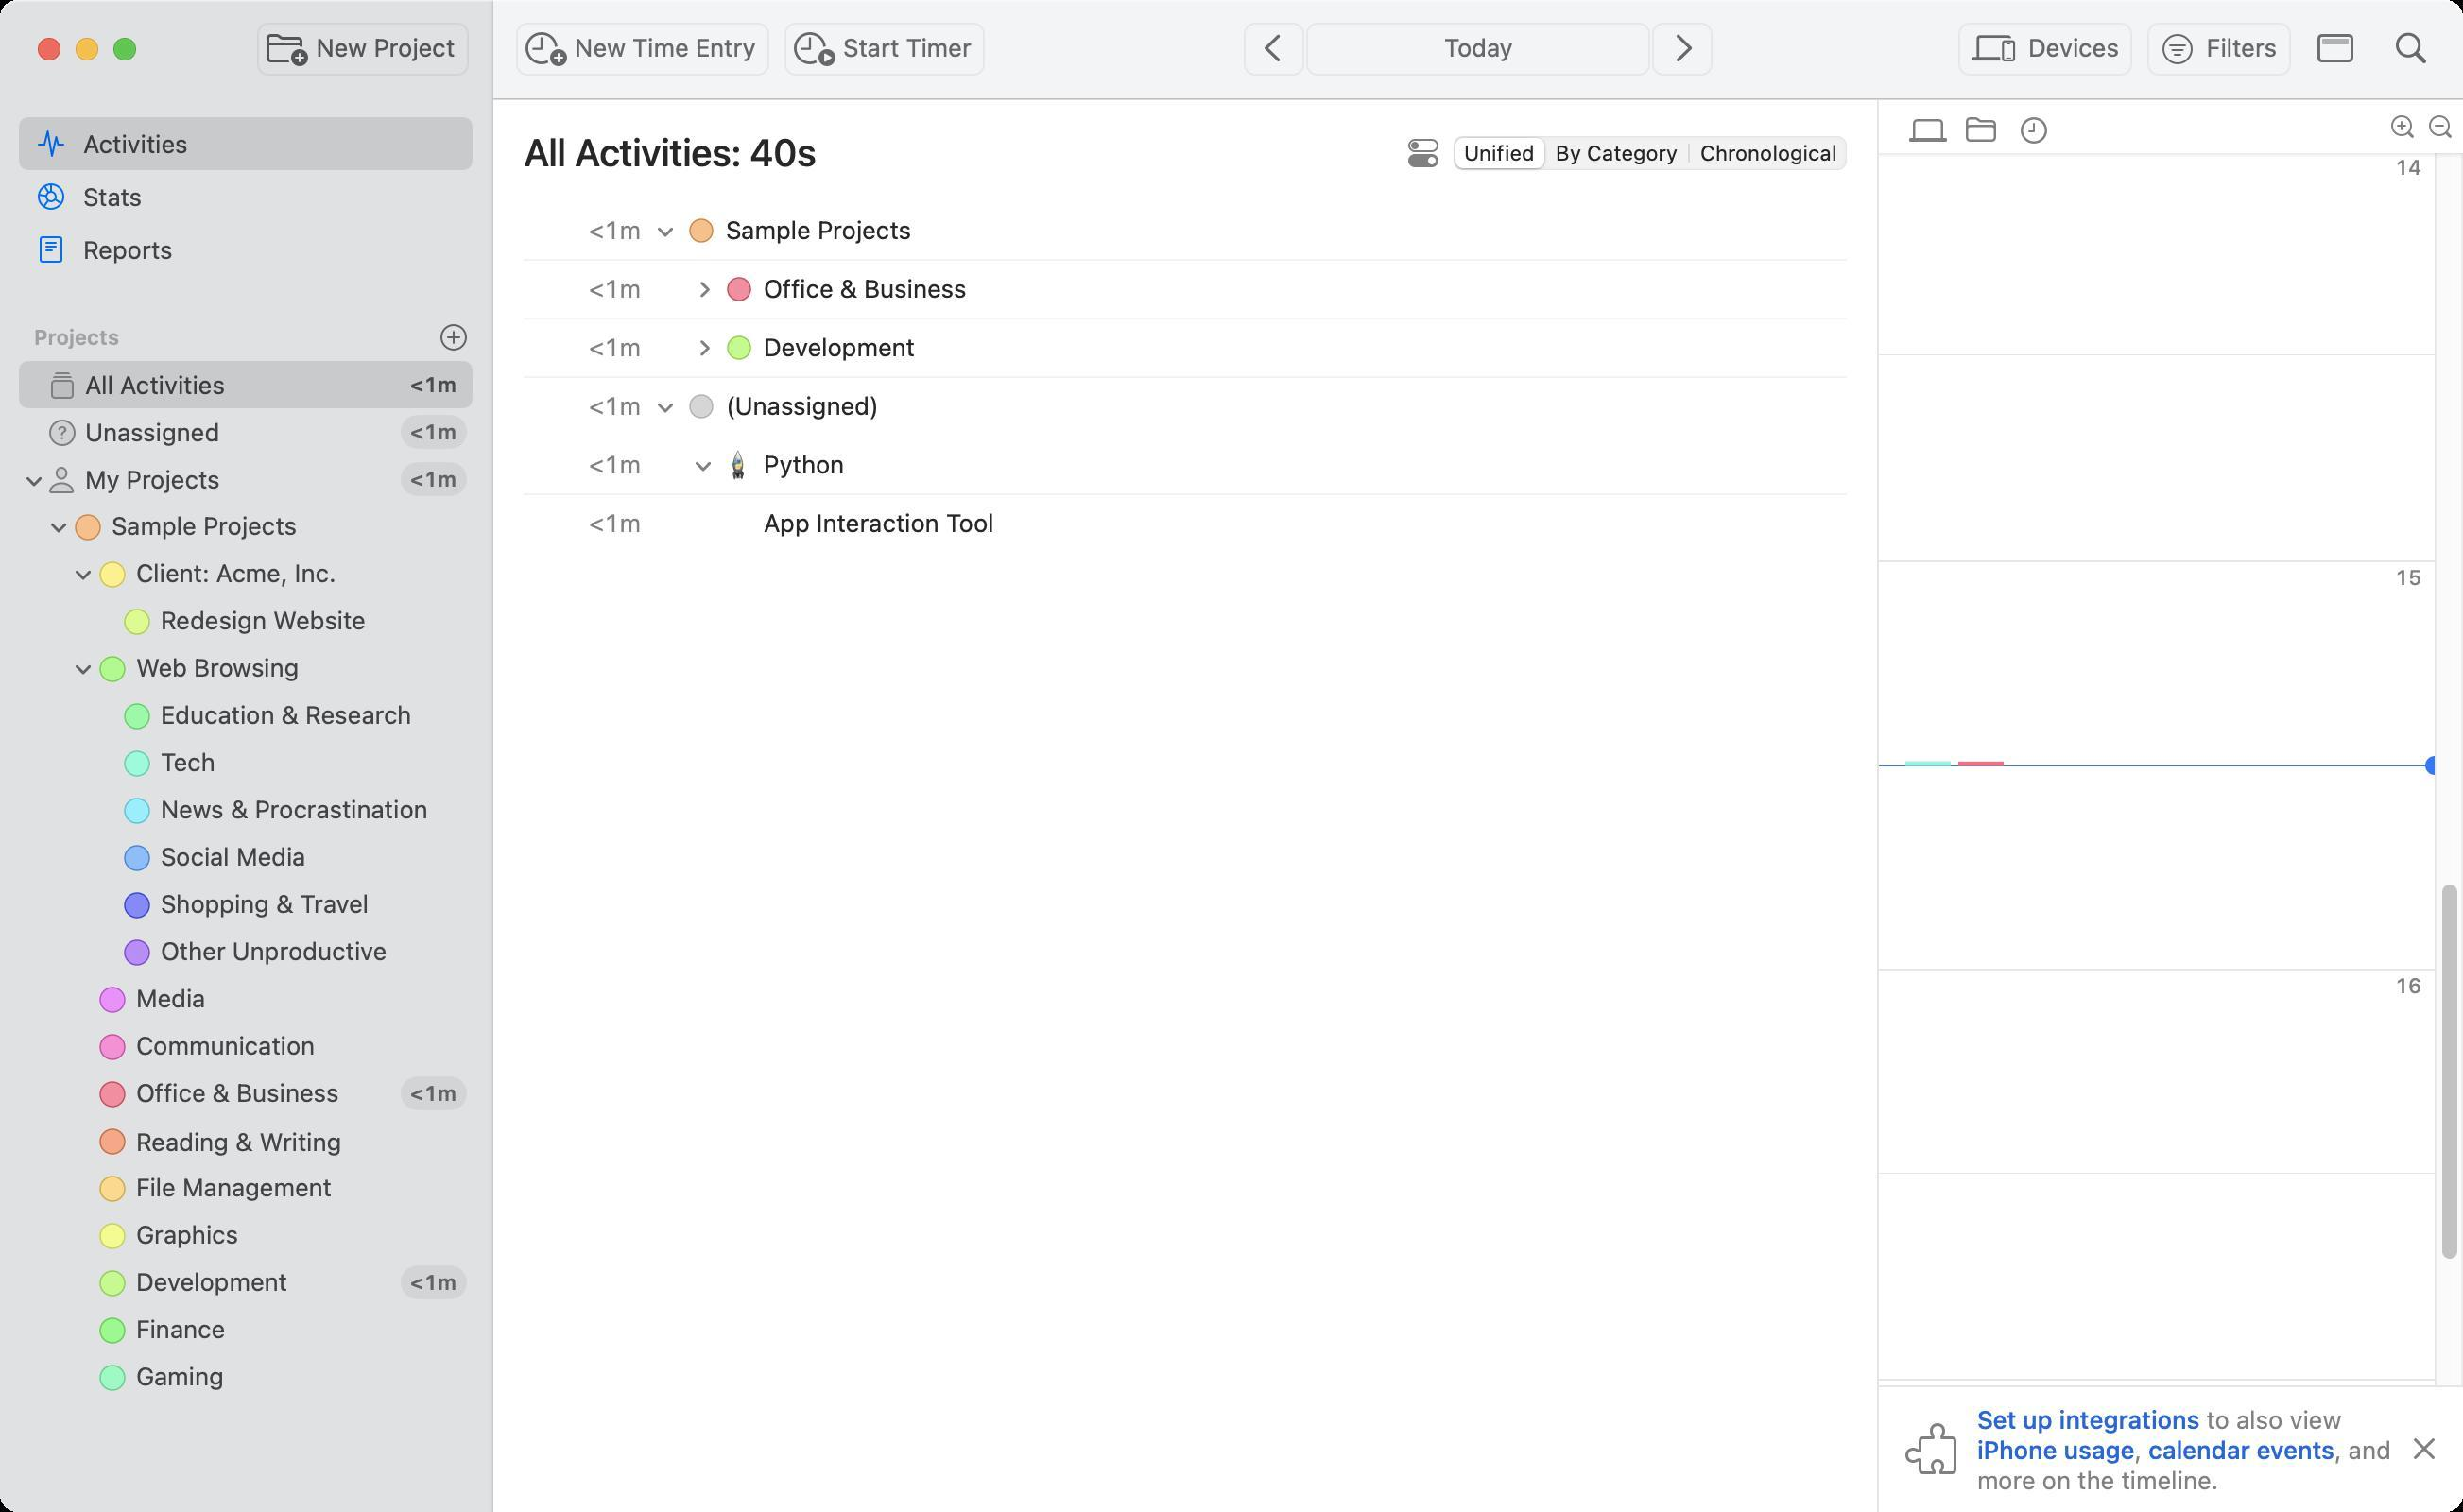
Accessibility tree:
{"name": "Activities", "role": "AXWindow", "description": null, "role_description": "standard window", "value": null, "position": "163.00;110.00", "size": "1303;800", "children": [{"name": null, "role": "AXSplitGroup", "description": null, "role_description": "split group", "value": null, "position": "0.00;0.00", "size": "1303;800", "children": [{"name": null, "role": "AXTable", "description": null, "role_description": "table", "value": null, "position": "0.00;52.00", "size": "260;104", "children": [{"name": null, "role": "AXRow", "description": null, "role_description": "table row", "value": null, "position": "0.00;62.00", "size": "260;28", "children": [{"name": null, "role": "AXCell", "description": null, "role_description": "cell", "value": null, "position": "16.00;62.00", "size": "228;28", "children": [{"name": null, "role": "AXImage", "description": "waveform.path", "role_description": "image", "value": null, "position": "16.00;68.00", "size": "22;16", "children": []}, {"name": null, "role": "AXStaticText", "description": null, "role_description": "text", "value": "Activities", "position": "42.00;68.00", "size": "60;16", "children": []}]}]}, {"name": null, "role": "AXRow", "description": null, "role_description": "table row", "value": null, "position": "0.00;90.00", "size": "260;28", "children": [{"name": null, "role": "AXCell", "description": null, "role_description": "cell", "value": null, "position": "16.00;90.00", "size": "228;28", "children": [{"name": null, "role": "AXImage", "description": "chart", "role_description": "image", "value": null, "position": "16.00;96.00", "size": "22;16", "children": []}, {"name": null, "role": "AXStaticText", "description": null, "role_description": "text", "value": "Stats", "position": "42.00;96.00", "size": "36;16", "children": []}]}]}, {"name": null, "role": "AXRow", "description": null, "role_description": "table row", "value": null, "position": "0.00;118.00", "size": "260;28", "children": [{"name": null, "role": "AXCell", "description": null, "role_description": "cell", "value": null, "position": "16.00;118.00", "size": "228;28", "children": [{"name": null, "role": "AXImage", "description": "doc", "role_description": "image", "value": null, "position": "16.00;124.00", "size": "22;16", "children": []}, {"name": null, "role": "AXStaticText", "description": null, "role_description": "text", "value": "Reports", "position": "42.00;124.00", "size": "52;16", "children": []}]}]}, {"name": null, "role": "AXColumn", "description": null, "role_description": "column", "value": null, "position": "10.00;52.00", "size": "240;104", "children": []}, {"name": null, "role": "AXGroup", "description": null, "role_description": "group", "value": null, "position": "-163.00;844.00", "size": "260;28", "children": [{"name": "Field", "role": "AXButton", "description": null, "role_description": "sort button", "value": null, "position": "-163.00;844.00", "size": "240;28", "children": []}]}]}, {"name": null, "role": "AXScrollArea", "description": null, "role_description": "scroll area", "value": null, "position": "0.00;164.00", "size": "260;636", "children": [{"name": null, "role": "AXOutline", "description": null, "role_description": "outline", "value": null, "position": "0.00;164.00", "size": "260;636", "children": [{"name": null, "role": "AXRow", "description": null, "role_description": "outline row", "value": null, "position": "0.00;164.00", "size": "260;27", "children": [{"name": null, "role": "AXCell", "description": null, "role_description": "cell", "value": null, "position": "10.00;164.00", "size": "240;27", "children": [{"name": null, "role": "AXStaticText", "description": null, "role_description": "text", "value": "Projects", "position": "16.00;169.50", "size": "228;16", "children": []}, {"name": null, "role": "AXImage", "description": "", "role_description": "image", "value": null, "position": "-2.00;170.00", "size": "16;16", "children": []}]}]}, {"name": null, "role": "AXRow", "description": null, "role_description": "outline row", "value": null, "position": "0.00;191.00", "size": "260;25", "children": [{"name": null, "role": "AXCell", "description": null, "role_description": "cell", "value": null, "position": "10.00;191.00", "size": "240;25", "children": [{"name": null, "role": "AXStaticText", "description": null, "role_description": "text", "value": "All Activities", "position": "43.00;195.50", "size": "168;16", "children": []}, {"name": null, "role": "AXImage", "description": "", "role_description": "image", "value": null, "position": "25.00;196.00", "size": "16;16", "children": []}]}]}, {"name": null, "role": "AXRow", "description": null, "role_description": "outline row", "value": null, "position": "0.00;216.00", "size": "260;25", "children": [{"name": null, "role": "AXCell", "description": null, "role_description": "cell", "value": null, "position": "10.00;216.00", "size": "240;25", "children": [{"name": null, "role": "AXStaticText", "description": null, "role_description": "text", "value": "Unassigned", "position": "43.00;220.50", "size": "168;16", "children": []}, {"name": null, "role": "AXImage", "description": "", "role_description": "image", "value": null, "position": "25.00;221.00", "size": "16;16", "children": []}]}]}, {"name": null, "role": "AXRow", "description": null, "role_description": "outline row", "value": null, "position": "0.00;241.00", "size": "260;25", "children": [{"name": null, "role": "AXCell", "description": null, "role_description": "cell", "value": null, "position": "10.00;241.00", "size": "240;25", "children": [{"name": null, "role": "AXStaticText", "description": null, "role_description": "text", "value": "My Projects", "position": "43.00;245.50", "size": "168;16", "children": []}, {"name": null, "role": "AXImage", "description": "", "role_description": "image", "value": null, "position": "25.00;246.00", "size": "16;16", "children": []}, {"name": null, "role": "AXDisclosureTriangle", "description": null, "role_description": "disclosure triangle", "value": 1, "position": "12.00;241.00", "size": "13;25", "children": []}]}]}, {"name": null, "role": "AXRow", "description": null, "role_description": "outline row", "value": null, "position": "0.00;266.00", "size": "260;25", "children": [{"name": null, "role": "AXCell", "description": null, "role_description": "cell", "value": null, "position": "10.00;266.00", "size": "240;25", "children": [{"name": null, "role": "AXTextField", "description": null, "role_description": "text field", "value": "Sample Projects", "position": "57.00;270.00", "size": "189;17", "children": []}, {"name": null, "role": "AXImage", "description": "", "role_description": "image", "value": null, "position": "38.00;270.50", "size": "17;17", "children": []}, {"name": null, "role": "AXDisclosureTriangle", "description": null, "role_description": "disclosure triangle", "value": 1, "position": "25.00;266.00", "size": "13;25", "children": []}]}]}, {"name": null, "role": "AXRow", "description": null, "role_description": "outline row", "value": null, "position": "0.00;291.00", "size": "260;25", "children": [{"name": null, "role": "AXCell", "description": null, "role_description": "cell", "value": null, "position": "10.00;291.00", "size": "240;25", "children": [{"name": null, "role": "AXTextField", "description": null, "role_description": "text field", "value": "Client: Acme, Inc.", "position": "70.00;295.00", "size": "176;17", "children": []}, {"name": null, "role": "AXImage", "description": "", "role_description": "image", "value": null, "position": "51.00;295.50", "size": "17;17", "children": []}, {"name": null, "role": "AXDisclosureTriangle", "description": null, "role_description": "disclosure triangle", "value": 1, "position": "38.00;291.00", "size": "13;25", "children": []}]}]}, {"name": null, "role": "AXRow", "description": null, "role_description": "outline row", "value": null, "position": "0.00;316.00", "size": "260;25", "children": [{"name": null, "role": "AXCell", "description": null, "role_description": "cell", "value": null, "position": "10.00;316.00", "size": "240;25", "children": [{"name": null, "role": "AXTextField", "description": null, "role_description": "text field", "value": "Redesign Website", "position": "83.00;320.00", "size": "163;17", "children": []}, {"name": null, "role": "AXImage", "description": "", "role_description": "image", "value": null, "position": "64.00;320.50", "size": "17;17", "children": []}]}]}, {"name": null, "role": "AXRow", "description": null, "role_description": "outline row", "value": null, "position": "0.00;341.00", "size": "260;25", "children": [{"name": null, "role": "AXCell", "description": null, "role_description": "cell", "value": null, "position": "10.00;341.00", "size": "240;25", "children": [{"name": null, "role": "AXTextField", "description": null, "role_description": "text field", "value": "Web Browsing", "position": "70.00;345.00", "size": "176;17", "children": []}, {"name": null, "role": "AXImage", "description": "", "role_description": "image", "value": null, "position": "51.00;345.50", "size": "17;17", "children": []}, {"name": null, "role": "AXDisclosureTriangle", "description": null, "role_description": "disclosure triangle", "value": 1, "position": "38.00;341.00", "size": "13;25", "children": []}]}]}, {"name": null, "role": "AXRow", "description": null, "role_description": "outline row", "value": null, "position": "0.00;366.00", "size": "260;25", "children": [{"name": null, "role": "AXCell", "description": null, "role_description": "cell", "value": null, "position": "10.00;366.00", "size": "240;25", "children": [{"name": null, "role": "AXTextField", "description": null, "role_description": "text field", "value": "Education & Research", "position": "83.00;370.00", "size": "163;17", "children": []}, {"name": null, "role": "AXImage", "description": "", "role_description": "image", "value": null, "position": "64.00;370.50", "size": "17;17", "children": []}]}]}, {"name": null, "role": "AXRow", "description": null, "role_description": "outline row", "value": null, "position": "0.00;391.00", "size": "260;25", "children": [{"name": null, "role": "AXCell", "description": null, "role_description": "cell", "value": null, "position": "10.00;391.00", "size": "240;25", "children": [{"name": null, "role": "AXTextField", "description": null, "role_description": "text field", "value": "Tech", "position": "83.00;395.00", "size": "163;17", "children": []}, {"name": null, "role": "AXImage", "description": "", "role_description": "image", "value": null, "position": "64.00;395.50", "size": "17;17", "children": []}]}]}, {"name": null, "role": "AXRow", "description": null, "role_description": "outline row", "value": null, "position": "0.00;416.00", "size": "260;25", "children": [{"name": null, "role": "AXCell", "description": null, "role_description": "cell", "value": null, "position": "10.00;416.00", "size": "240;25", "children": [{"name": null, "role": "AXTextField", "description": null, "role_description": "text field", "value": "News & Procrastination", "position": "83.00;420.00", "size": "163;17", "children": []}, {"name": null, "role": "AXImage", "description": "", "role_description": "image", "value": null, "position": "64.00;420.50", "size": "17;17", "children": []}]}]}, {"name": null, "role": "AXRow", "description": null, "role_description": "outline row", "value": null, "position": "0.00;441.00", "size": "260;25", "children": [{"name": null, "role": "AXCell", "description": null, "role_description": "cell", "value": null, "position": "10.00;441.00", "size": "240;25", "children": [{"name": null, "role": "AXTextField", "description": null, "role_description": "text field", "value": "Social Media", "position": "83.00;445.00", "size": "163;17", "children": []}, {"name": null, "role": "AXImage", "description": "", "role_description": "image", "value": null, "position": "64.00;445.50", "size": "17;17", "children": []}]}]}, {"name": null, "role": "AXRow", "description": null, "role_description": "outline row", "value": null, "position": "0.00;466.00", "size": "260;25", "children": [{"name": null, "role": "AXCell", "description": null, "role_description": "cell", "value": null, "position": "10.00;466.00", "size": "240;25", "children": [{"name": null, "role": "AXTextField", "description": null, "role_description": "text field", "value": "Shopping & Travel", "position": "83.00;470.00", "size": "163;17", "children": []}, {"name": null, "role": "AXImage", "description": "", "role_description": "image", "value": null, "position": "64.00;470.50", "size": "17;17", "children": []}]}]}, {"name": null, "role": "AXRow", "description": null, "role_description": "outline row", "value": null, "position": "0.00;491.00", "size": "260;25", "children": [{"name": null, "role": "AXCell", "description": null, "role_description": "cell", "value": null, "position": "10.00;491.00", "size": "240;25", "children": [{"name": null, "role": "AXTextField", "description": null, "role_description": "text field", "value": "Other Unproductive", "position": "83.00;495.00", "size": "163;17", "children": []}, {"name": null, "role": "AXImage", "description": "", "role_description": "image", "value": null, "position": "64.00;495.50", "size": "17;17", "children": []}]}]}, {"name": null, "role": "AXRow", "description": null, "role_description": "outline row", "value": null, "position": "0.00;516.00", "size": "260;25", "children": [{"name": null, "role": "AXCell", "description": null, "role_description": "cell", "value": null, "position": "10.00;516.00", "size": "240;25", "children": [{"name": null, "role": "AXTextField", "description": null, "role_description": "text field", "value": "Media", "position": "70.00;520.00", "size": "176;17", "children": []}, {"name": null, "role": "AXImage", "description": "", "role_description": "image", "value": null, "position": "51.00;520.50", "size": "17;17", "children": []}]}]}, {"name": null, "role": "AXRow", "description": null, "role_description": "outline row", "value": null, "position": "0.00;541.00", "size": "260;25", "children": [{"name": null, "role": "AXCell", "description": null, "role_description": "cell", "value": null, "position": "10.00;541.00", "size": "240;25", "children": [{"name": null, "role": "AXTextField", "description": null, "role_description": "text field", "value": "Communication", "position": "70.00;545.00", "size": "176;17", "children": []}, {"name": null, "role": "AXImage", "description": "", "role_description": "image", "value": null, "position": "51.00;545.50", "size": "17;17", "children": []}]}]}, {"name": null, "role": "AXRow", "description": null, "role_description": "outline row", "value": null, "position": "0.00;566.00", "size": "260;25", "children": [{"name": null, "role": "AXCell", "description": null, "role_description": "cell", "value": null, "position": "10.00;566.00", "size": "240;25", "children": [{"name": null, "role": "AXTextField", "description": null, "role_description": "text field", "value": "Office & Business", "position": "70.00;570.00", "size": "141;17", "children": []}, {"name": null, "role": "AXImage", "description": "", "role_description": "image", "value": null, "position": "51.00;570.50", "size": "17;17", "children": []}]}]}, {"name": null, "role": "AXRow", "description": null, "role_description": "outline row", "value": null, "position": "0.00;591.00", "size": "260;25", "children": [{"name": null, "role": "AXCell", "description": null, "role_description": "cell", "value": null, "position": "10.00;591.00", "size": "240;25", "children": [{"name": null, "role": "AXTextField", "description": null, "role_description": "text field", "value": "Reading & Writing", "position": "70.00;595.00", "size": "176;17", "children": []}, {"name": null, "role": "AXImage", "description": "", "role_description": "image", "value": null, "position": "51.00;595.50", "size": "17;17", "children": []}]}]}, {"name": null, "role": "AXRow", "description": null, "role_description": "outline row", "value": null, "position": "0.00;616.00", "size": "260;25", "children": [{"name": null, "role": "AXCell", "description": null, "role_description": "cell", "value": null, "position": "10.00;616.00", "size": "240;25", "children": [{"name": null, "role": "AXTextField", "description": null, "role_description": "text field", "value": "File Management", "position": "70.00;620.00", "size": "176;17", "children": []}, {"name": null, "role": "AXImage", "description": "", "role_description": "image", "value": null, "position": "51.00;620.50", "size": "17;17", "children": []}]}]}, {"name": null, "role": "AXRow", "description": null, "role_description": "outline row", "value": null, "position": "0.00;641.00", "size": "260;25", "children": [{"name": null, "role": "AXCell", "description": null, "role_description": "cell", "value": null, "position": "10.00;641.00", "size": "240;25", "children": [{"name": null, "role": "AXTextField", "description": null, "role_description": "text field", "value": "Graphics", "position": "70.00;645.00", "size": "176;17", "children": []}, {"name": null, "role": "AXImage", "description": "", "role_description": "image", "value": null, "position": "51.00;645.50", "size": "17;17", "children": []}]}]}, {"name": null, "role": "AXRow", "description": null, "role_description": "outline row", "value": null, "position": "0.00;666.00", "size": "260;25", "children": [{"name": null, "role": "AXCell", "description": null, "role_description": "cell", "value": null, "position": "10.00;666.00", "size": "240;25", "children": [{"name": null, "role": "AXTextField", "description": null, "role_description": "text field", "value": "Development", "position": "70.00;670.00", "size": "141;17", "children": []}, {"name": null, "role": "AXImage", "description": "", "role_description": "image", "value": null, "position": "51.00;670.50", "size": "17;17", "children": []}]}]}, {"name": null, "role": "AXRow", "description": null, "role_description": "outline row", "value": null, "position": "0.00;691.00", "size": "260;25", "children": [{"name": null, "role": "AXCell", "description": null, "role_description": "cell", "value": null, "position": "10.00;691.00", "size": "240;25", "children": [{"name": null, "role": "AXTextField", "description": null, "role_description": "text field", "value": "Finance", "position": "70.00;695.00", "size": "176;17", "children": []}, {"name": null, "role": "AXImage", "description": "", "role_description": "image", "value": null, "position": "51.00;695.50", "size": "17;17", "children": []}]}]}, {"name": null, "role": "AXRow", "description": null, "role_description": "outline row", "value": null, "position": "0.00;716.00", "size": "260;25", "children": [{"name": null, "role": "AXCell", "description": null, "role_description": "cell", "value": null, "position": "10.00;716.00", "size": "240;25", "children": [{"name": null, "role": "AXTextField", "description": null, "role_description": "text field", "value": "Gaming", "position": "70.00;720.00", "size": "176;17", "children": []}, {"name": null, "role": "AXImage", "description": "", "role_description": "image", "value": null, "position": "51.00;720.50", "size": "17;17", "children": []}]}]}, {"name": null, "role": "AXColumn", "description": null, "role_description": "column", "value": null, "position": "10.00;164.00", "size": "240;636", "children": []}]}]}, {"name": null, "role": "AXSplitter", "description": null, "role_description": "splitter", "value": 260.0, "position": "260.00;52.00", "size": "1;748", "children": []}, {"name": null, "role": "AXScrollArea", "description": null, "role_description": "scroll area", "value": null, "position": "261.00;53.00", "size": "732;747", "children": [{"name": null, "role": "AXList", "description": null, "role_description": "collection", "value": null, "position": "261.00;53.00", "size": "732;747", "children": [{"name": null, "role": "AXList", "description": "All Activities: 40s", "role_description": "section", "value": null, "position": "261.00;53.00", "size": "732;747", "children": [{"name": null, "role": "AXGroup", "description": null, "role_description": "group", "value": null, "position": "261.00;53.00", "size": "732;41", "children": [{"name": null, "role": "AXStaticText", "description": null, "role_description": "text", "value": "All Activities: 40s", "position": "275.00;69.00", "size": "159;24", "children": []}, {"name": "", "role": "AXButton", "description": null, "role_description": "button", "value": null, "position": "745.00;73.00", "size": "16;16", "children": []}, {"name": null, "role": "AXRadioGroup", "description": null, "role_description": "radio group", "value": "{\n    \"name\": null,\n    \"role\": \"AXRadioButton\",\n    \"description\": \"Unified\",\n    \"role_description\": \"radio button\",\n    \"value\": 1,\n    \"position\": \"767.00;71.00\",\n    \"size\": \"51;21\",\n    \"children\": []\n}", "position": "767.00;71.00", "size": "212;21", "children": [{"name": null, "role": "AXRadioButton", "description": "Unified", "role_description": "radio button", "value": 1, "position": "767.00;71.00", "size": "51;21", "children": []}, {"name": null, "role": "AXRadioButton", "description": "By Category", "role_description": "radio button", "value": 0, "position": "818.00;71.00", "size": "76;21", "children": []}, {"name": null, "role": "AXRadioButton", "description": "Chronological", "role_description": "radio button", "value": 0, "position": "894.00;71.00", "size": "85;21", "children": []}]}]}, {"name": null, "role": "AXGroup", "description": null, "role_description": "group", "value": null, "position": "261.00;94.00", "size": "732;706", "children": [{"name": null, "role": "AXScrollArea", "description": null, "role_description": "scroll area", "value": null, "position": "261.00;102.00", "size": "732;698", "children": [{"name": null, "role": "AXOutline", "description": null, "role_description": "outline", "value": null, "position": "261.00;102.00", "size": "732;698", "children": [{"name": null, "role": "AXRow", "description": null, "role_description": "outline row", "value": null, "position": "261.00;107.00", "size": "732;31", "children": [{"name": null, "role": "AXCell", "description": null, "role_description": "cell", "value": null, "position": "277.00;108.00", "size": "65;29", "children": [{"name": null, "role": "AXStaticText", "description": null, "role_description": "text", "value": "<1m", "position": "278.00;113.50", "size": "63;16", "children": []}]}, {"name": null, "role": "AXCell", "description": null, "role_description": "cell", "value": null, "position": "359.00;108.00", "size": "631;29", "children": [{"name": null, "role": "AXImage", "description": "", "role_description": "image", "value": null, "position": "363.00;114.00", "size": "16;16", "children": []}, {"name": null, "role": "AXStaticText", "description": null, "role_description": "text", "value": "Sample Projects", "position": "382.00;113.50", "size": "102;16", "children": []}, {"name": null, "role": "AXDisclosureTriangle", "description": null, "role_description": "disclosure triangle", "value": 1, "position": "346.00;108.00", "size": "13;29", "children": []}]}]}, {"name": null, "role": "AXRow", "description": null, "role_description": "outline row", "value": null, "position": "261.00;138.00", "size": "732;31", "children": [{"name": null, "role": "AXCell", "description": null, "role_description": "cell", "value": null, "position": "277.00;139.00", "size": "65;29", "children": [{"name": null, "role": "AXStaticText", "description": null, "role_description": "text", "value": "<1m", "position": "278.00;144.50", "size": "63;16", "children": []}]}, {"name": null, "role": "AXCell", "description": null, "role_description": "cell", "value": null, "position": "379.00;139.00", "size": "611;29", "children": [{"name": null, "role": "AXImage", "description": "", "role_description": "image", "value": null, "position": "383.00;145.00", "size": "16;16", "children": []}, {"name": null, "role": "AXStaticText", "description": null, "role_description": "text", "value": "Office & Business", "position": "402.00;144.50", "size": "112;16", "children": []}, {"name": null, "role": "AXDisclosureTriangle", "description": null, "role_description": "disclosure triangle", "value": 0, "position": "366.00;139.00", "size": "13;29", "children": []}]}]}, {"name": null, "role": "AXRow", "description": null, "role_description": "outline row", "value": null, "position": "261.00;169.00", "size": "732;31", "children": [{"name": null, "role": "AXCell", "description": null, "role_description": "cell", "value": null, "position": "277.00;170.00", "size": "65;29", "children": [{"name": null, "role": "AXStaticText", "description": null, "role_description": "text", "value": "<1m", "position": "278.00;175.50", "size": "63;16", "children": []}]}, {"name": null, "role": "AXCell", "description": null, "role_description": "cell", "value": null, "position": "379.00;170.00", "size": "611;29", "children": [{"name": null, "role": "AXImage", "description": "", "role_description": "image", "value": null, "position": "383.00;176.00", "size": "16;16", "children": []}, {"name": null, "role": "AXStaticText", "description": null, "role_description": "text", "value": "Development", "position": "402.00;175.50", "size": "84;16", "children": []}, {"name": null, "role": "AXDisclosureTriangle", "description": null, "role_description": "disclosure triangle", "value": 0, "position": "366.00;170.00", "size": "13;29", "children": []}]}]}, {"name": null, "role": "AXRow", "description": null, "role_description": "outline row", "value": null, "position": "261.00;200.00", "size": "732;31", "children": [{"name": null, "role": "AXCell", "description": null, "role_description": "cell", "value": null, "position": "277.00;201.00", "size": "65;29", "children": [{"name": null, "role": "AXStaticText", "description": null, "role_description": "text", "value": "<1m", "position": "278.00;206.50", "size": "63;16", "children": []}]}, {"name": null, "role": "AXCell", "description": null, "role_description": "cell", "value": null, "position": "359.00;201.00", "size": "631;29", "children": [{"name": null, "role": "AXImage", "description": "", "role_description": "image", "value": null, "position": "363.00;207.00", "size": "16;16", "children": []}, {"name": null, "role": "AXStaticText", "description": null, "role_description": "text", "value": "(Unassigned)", "position": "382.00;206.50", "size": "85;16", "children": []}, {"name": null, "role": "AXDisclosureTriangle", "description": null, "role_description": "disclosure triangle", "value": 1, "position": "346.00;201.00", "size": "13;29", "children": []}]}]}, {"name": null, "role": "AXRow", "description": null, "role_description": "outline row", "value": null, "position": "261.00;231.00", "size": "732;31", "children": [{"name": null, "role": "AXCell", "description": null, "role_description": "cell", "value": null, "position": "277.00;232.00", "size": "65;29", "children": [{"name": null, "role": "AXStaticText", "description": null, "role_description": "text", "value": "<1m", "position": "278.00;237.50", "size": "63;16", "children": []}]}, {"name": null, "role": "AXCell", "description": null, "role_description": "cell", "value": null, "position": "379.00;232.00", "size": "611;29", "children": [{"name": null, "role": "AXImage", "description": "", "role_description": "image", "value": null, "position": "383.00;238.00", "size": "16;16", "children": []}, {"name": null, "role": "AXStaticText", "description": null, "role_description": "text", "value": "Python", "position": "402.00;237.50", "size": "47;16", "children": []}, {"name": null, "role": "AXDisclosureTriangle", "description": null, "role_description": "disclosure triangle", "value": 1, "position": "366.00;232.00", "size": "13;29", "children": []}]}]}, {"name": null, "role": "AXRow", "description": null, "role_description": "outline row", "value": null, "position": "261.00;262.00", "size": "732;31", "children": [{"name": null, "role": "AXCell", "description": null, "role_description": "cell", "value": null, "position": "277.00;263.00", "size": "65;29", "children": [{"name": null, "role": "AXStaticText", "description": null, "role_description": "text", "value": "<1m", "position": "278.00;268.50", "size": "63;16", "children": []}]}, {"name": null, "role": "AXCell", "description": null, "role_description": "cell", "value": null, "position": "399.00;263.00", "size": "578;29", "children": [{"name": null, "role": "AXStaticText", "description": null, "role_description": "text", "value": "App Interaction Tool", "position": "402.00;268.50", "size": "126;16", "children": []}]}]}, {"name": null, "role": "AXColumn", "description": null, "role_description": "column", "value": null, "position": "271.00;102.00", "size": "73;698", "children": []}, {"name": null, "role": "AXColumn", "description": null, "role_description": "column", "value": null, "position": "344.00;102.00", "size": "639;698", "children": []}]}]}]}]}]}]}, {"name": null, "role": "AXImage", "description": "integrations", "role_description": "image", "value": null, "position": "1006.00;751.00", "size": "32;32", "children": []}, {"name": null, "role": "AXStaticText", "description": null, "role_description": "text", "value": "Set up integrations to also view iPhone usage, calendar events, and more on the timeline.", "position": "1044.00;743.00", "size": "225;48", "children": [{"name": "Set_up_integrations", "role": "AXLink", "description": null, "role_description": "hyperlink", "value": null, "position": "1046.00;743.00", "size": "118;16", "children": []}, {"name": "iPhone_usage", "role": "AXLink", "description": null, "role_description": "hyperlink", "value": null, "position": "1046.00;759.00", "size": "83;16", "children": []}, {"name": "calendar_events", "role": "AXLink", "description": null, "role_description": "hyperlink", "value": null, "position": "1136.69;759.00", "size": "98;16", "children": []}]}, {"name": "Dismiss", "role": "AXButton", "description": null, "role_description": "button", "value": null, "position": "1275.00;756.00", "size": "16;22", "children": []}, {"name": null, "role": "AXSplitter", "description": null, "role_description": "splitter", "value": 1042.0, "position": "1303.00;52.00", "size": "1;748", "children": []}]}, {"name": null, "role": "AXToolbar", "description": null, "role_description": "toolbar", "value": null, "position": "0.00;0.00", "size": "1303;52", "children": [{"name": null, "role": "AXButton", "description": "New Project", "role_description": "button", "value": null, "position": "132.00;0.00", "size": "120;52", "children": []}, {"name": null, "role": "AXButton", "description": "New Time Entry", "role_description": "button", "value": null, "position": "269.00;0.00", "size": "142;52", "children": []}, {"name": null, "role": "AXButton", "description": "Start Timer", "role_description": "button", "value": null, "position": "411.00;0.00", "size": "114;52", "children": []}, {"name": null, "role": "AXGroup", "description": null, "role_description": "group", "value": null, "position": "653.00;0.00", "size": "258;52", "children": [{"name": "Date_Range", "role": "AXGroup", "description": null, "role_description": "group", "value": null, "position": "652.00;6.00", "size": "260;40", "children": [{"name": null, "role": "AXButton", "description": "Previous", "role_description": "button", "value": null, "position": "652.00;6.00", "size": "39;40", "children": []}, {"name": null, "role": "AXButton", "description": "Today", "role_description": "button", "value": null, "position": "691.00;6.00", "size": "183;40", "children": []}, {"name": null, "role": "AXButton", "description": "Next", "role_description": "button", "value": null, "position": "874.00;6.00", "size": "38;40", "children": []}]}]}, {"name": null, "role": "AXButton", "description": "Devices", "role_description": "button", "value": null, "position": "1032.00;0.00", "size": "100;52", "children": []}, {"name": null, "role": "AXButton", "description": "Filters", "role_description": "button", "value": null, "position": "1132.00;0.00", "size": "84;52", "children": []}, {"name": null, "role": "AXButton", "description": "Toggle Timeline Orientation", "role_description": "button", "value": null, "position": "1216.00;0.00", "size": "40;52", "children": []}, {"name": null, "role": "AXGroup", "description": null, "role_description": "group", "value": null, "position": "1256.00;0.00", "size": "39;52", "children": [{"name": "", "role": "AXButton", "description": "Search", "role_description": "button", "value": null, "position": "1254.50;6.00", "size": "42;40", "children": []}]}]}, {"name": null, "role": "AXButton", "description": null, "role_description": "close button", "value": null, "position": "19.00;18.00", "size": "14;16", "children": []}, {"name": null, "role": "AXButton", "description": null, "role_description": "full screen button", "value": null, "position": "59.00;18.00", "size": "14;16", "children": [{"name": null, "role": "AXGroup", "description": null, "role_description": "group", "value": null, "position": "59.00;18.00", "size": "14;16", "children": []}]}, {"name": null, "role": "AXButton", "description": null, "role_description": "minimize button", "value": null, "position": "39.00;18.00", "size": "14;16", "children": []}]}